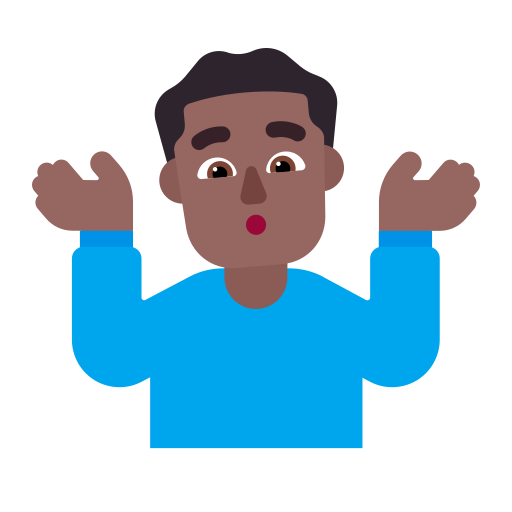
man shrugging flat  dark